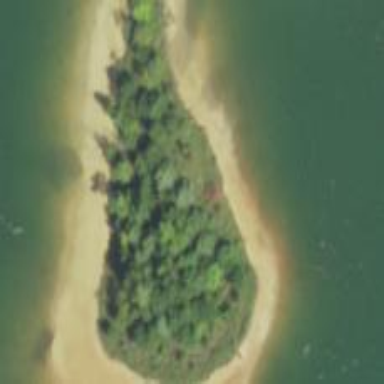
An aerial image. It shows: Island covered with woodland.